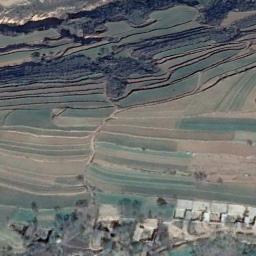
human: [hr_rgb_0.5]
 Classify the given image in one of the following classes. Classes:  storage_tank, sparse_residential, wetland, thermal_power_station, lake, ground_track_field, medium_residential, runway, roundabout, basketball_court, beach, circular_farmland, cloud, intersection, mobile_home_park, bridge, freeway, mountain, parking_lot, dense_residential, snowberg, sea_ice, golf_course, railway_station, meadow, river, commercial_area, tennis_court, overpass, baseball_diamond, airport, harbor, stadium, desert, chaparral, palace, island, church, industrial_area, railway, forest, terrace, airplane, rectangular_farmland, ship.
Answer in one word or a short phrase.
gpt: terrace